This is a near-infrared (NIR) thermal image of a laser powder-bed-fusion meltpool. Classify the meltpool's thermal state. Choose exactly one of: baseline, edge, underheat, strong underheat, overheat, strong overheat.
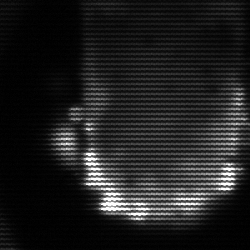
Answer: baseline